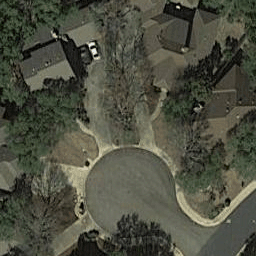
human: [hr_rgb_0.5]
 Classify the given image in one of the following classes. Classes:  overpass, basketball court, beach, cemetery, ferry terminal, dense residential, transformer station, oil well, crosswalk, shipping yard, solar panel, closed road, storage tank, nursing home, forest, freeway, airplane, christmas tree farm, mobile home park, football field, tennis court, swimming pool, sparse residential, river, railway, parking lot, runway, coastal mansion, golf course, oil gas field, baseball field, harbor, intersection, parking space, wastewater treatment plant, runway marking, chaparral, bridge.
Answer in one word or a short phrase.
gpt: closed road